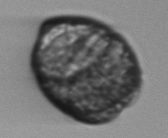
Label: Margalefidinium